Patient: sex M, age 71
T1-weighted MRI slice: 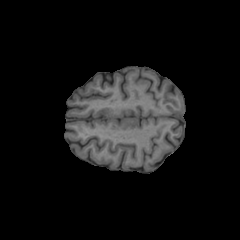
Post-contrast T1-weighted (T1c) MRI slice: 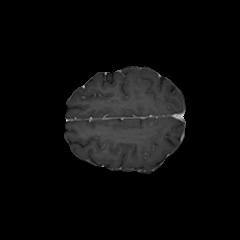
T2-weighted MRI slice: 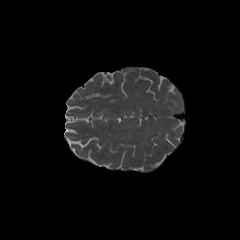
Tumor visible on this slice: no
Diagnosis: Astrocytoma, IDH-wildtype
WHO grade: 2